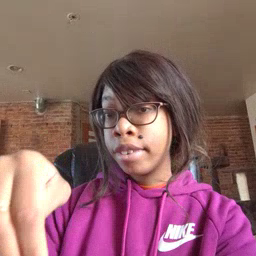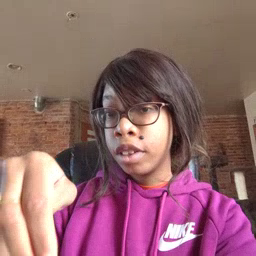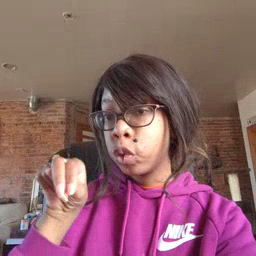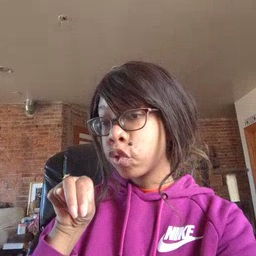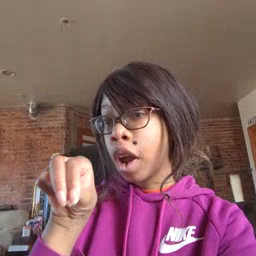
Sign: ride